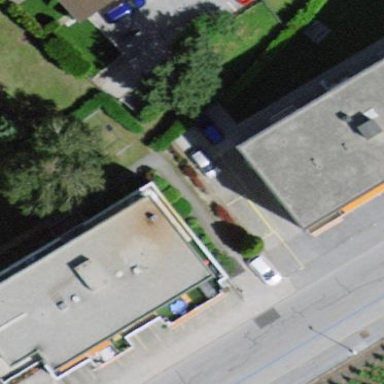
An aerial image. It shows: Apartment building with flat roof.